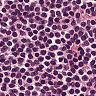
Metastatic tissue present: no